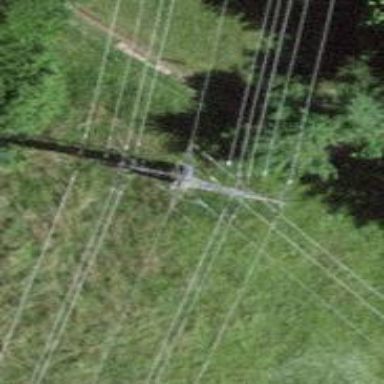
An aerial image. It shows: Power line with three cables.